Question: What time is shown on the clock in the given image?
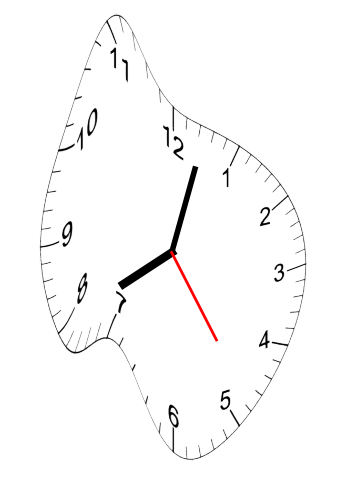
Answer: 08:02:24